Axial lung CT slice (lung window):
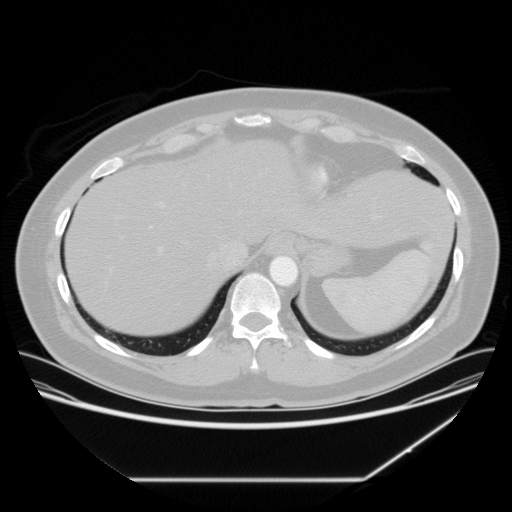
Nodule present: no